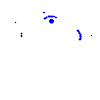
Particle: electron